Question: I have been using my coding environment for a while. This issue happens recently after some upgrades of the pylint or VS-code.
My setup is:
some extensions I'm using with VS-Code are: Anaconda Extension Pack, Qt for Python
Here is the minimum code you need to reproduce this issue:
'''
#!/usr/bin/env python3
"""
A demo for pylint
"wrapped C/C++ object of type QApplication has been deleted"
false positive
"""
import sys
from PyQt5 import QtWidgets
class Window(QtWidgets.QMainWindow):
"""A simple window"""
def __init__(self):
super(Window, self).__init__()
self.variable = 1 # This line triggers the alarm.
self.show()
if __name__ == "__main__":
app = QtWidgets.QApplication(sys.argv)
newWindow = Window()
sys.exit(app.exec_())
'''
Obviously, there is no real problem whatsoever. The above code will run just fine.
In the meanwhile, pylint keeps complaining about:
wrapped C/C++ object of type QApplication has been deleted

Normally I wouldn't bother. However, this error is preventing pylint from iterating.
Does anyone know what's making pylint unhappy?
PS, here is the settings.json for my VS-Code
'''
{
"editor.renderWhitespace": "selection",
"editor.tabCompletion": "on",
"files.eol": "
",
"telemetry.enableCrashReporter": false,
"telemetry.enableTelemetry": false,
"window.autoDetectHighContrast": false,
"window.zoomLevel": 0,
"git.autofetch": true,
"python.dataScience.notebookFileRoot": "${fileDirname}",
"python.terminal.executeInFileDir": true,
"python.linting.pylintEnabled": true,
"python.linting.pycodestyleEnabled": true,
"python.linting.enabled": true,
"python.linting.pylintArgs": [
"--extension-pkg-whitelist=PyQt5",
"--generated-members=numpy.*, torch.*, PyQt5.*",
"--disable=invalid-name, protected-access, E1102"
],
"python.dataScience.sendSelectionToInteractiveWindow": false,
"workbench.colorTheme": "Monokai",
}
'''
I just setup a clean virtual machine and did a quick test with different versions of these packages.
It turns out the problem is introduced since pylint 2.5.0.
Pylint 2.4.4 is fine.
Seems more like a bug than a question. Anyway..
I opened a issue on Github, go check out if you guys run into similar issue:
<URL>
It probably also related to astroid. I don't really care, I will just stick with 2.4.4 until better solution come out.
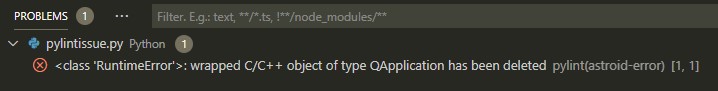
Answer: this is indeed a bug of astroid v2.4.0 and it is fixed since astroid v2.4.1 which is paired with Pylint v2.5.2.